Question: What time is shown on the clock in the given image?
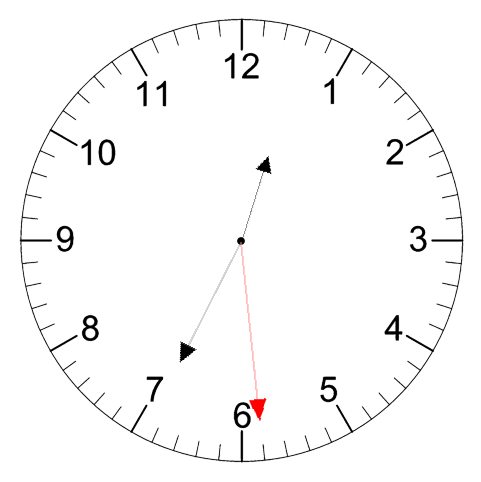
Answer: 12:34:29